Field crop: maize
Growth stage: 2
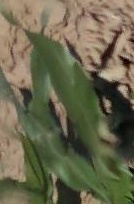
Species: maize